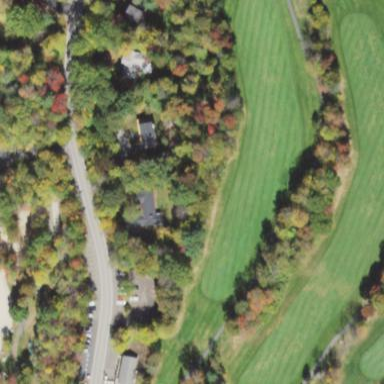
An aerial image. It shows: Grassy area designated as golf tee.